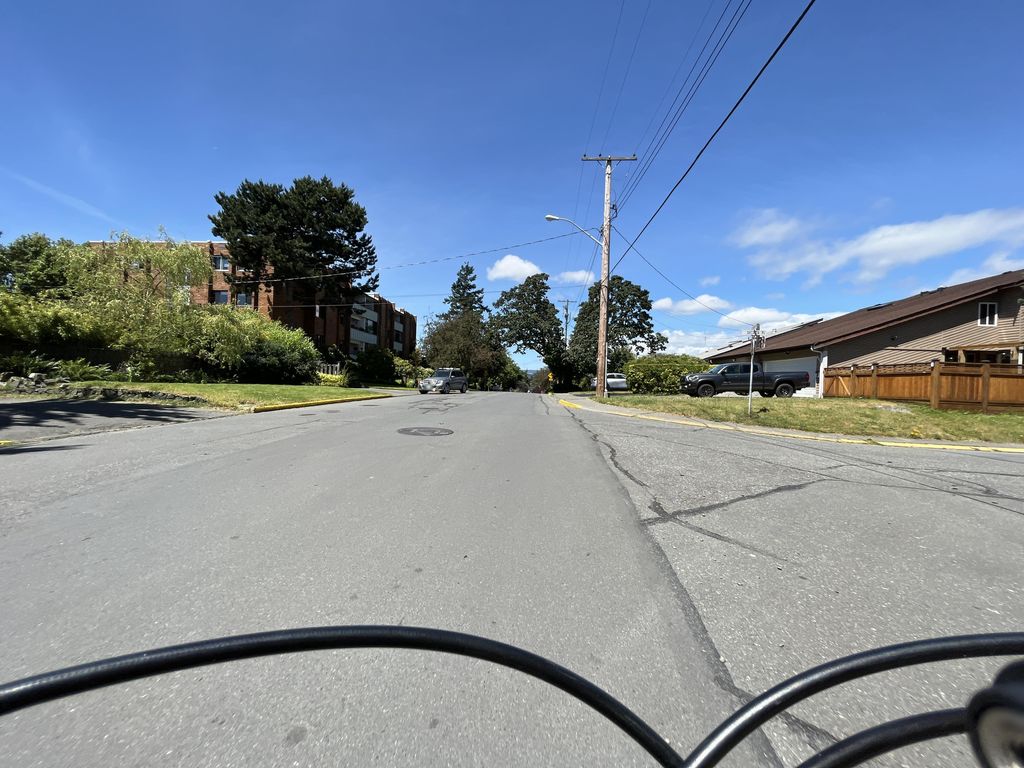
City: victoria